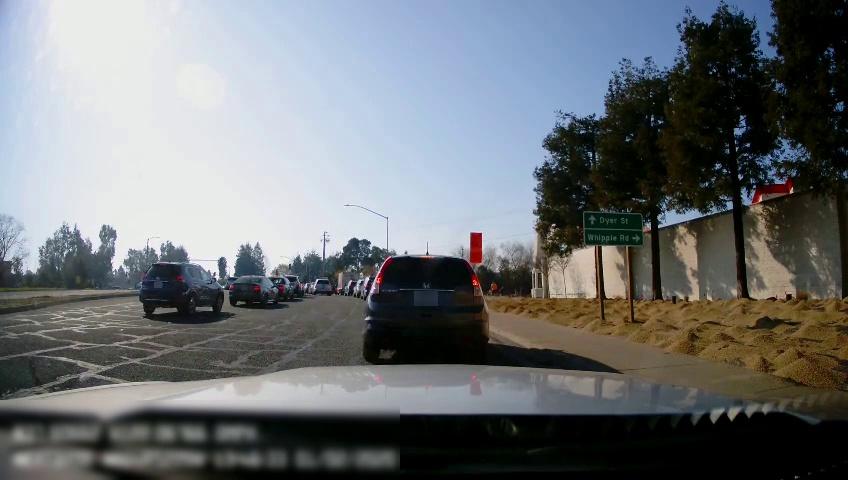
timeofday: Dusk/Dawn/Twilight
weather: Sunny
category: Drivable Space
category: Drivable Space
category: Vehicles | Car
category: Vehicles | SUV
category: Vehicles | SUV
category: Vehicles | SUV
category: Vehicles | Car
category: Vehicles | SUV
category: Vehicles | SUV
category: Vehicles | SUV
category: Vehicles | SUV
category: Vehicles | SUV
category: Vehicles | Truck
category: Pedestrians
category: Pedestrians
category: Traffic | Signs
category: Traffic | Signs